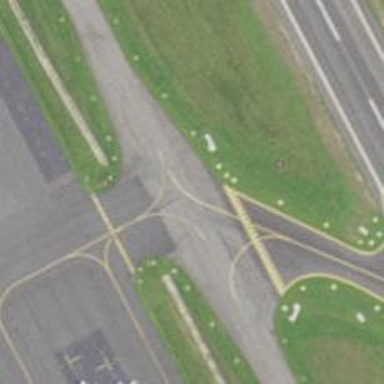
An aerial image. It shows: View of taxiway at the airport.